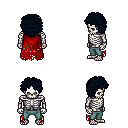
a pixel art fantasy rpg character, male body template, skeleton, red tattered cape, teal pants, raven curly afro hairstyle, four views (front, back, left, right), 2x2 character sprite sheet, small pixel art, hard edges, no anti-aliasing